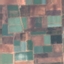
Label: PermanentCrop